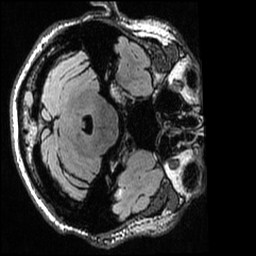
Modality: T2w
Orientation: axial
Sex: male
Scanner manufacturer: ge
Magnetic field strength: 3 T
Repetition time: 6 s
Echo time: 0.1277 s